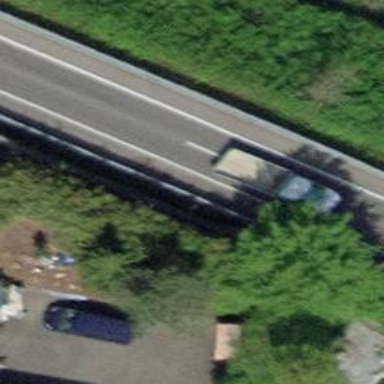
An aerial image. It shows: Motorway link.